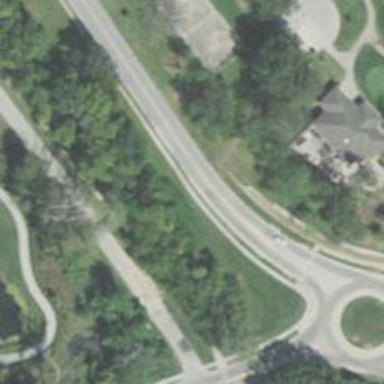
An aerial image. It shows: Footway along the road.